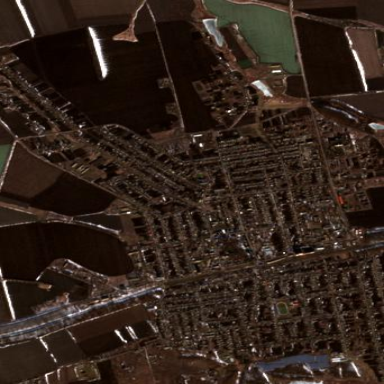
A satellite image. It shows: Town.